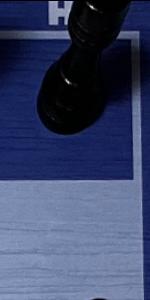
Label: Empty